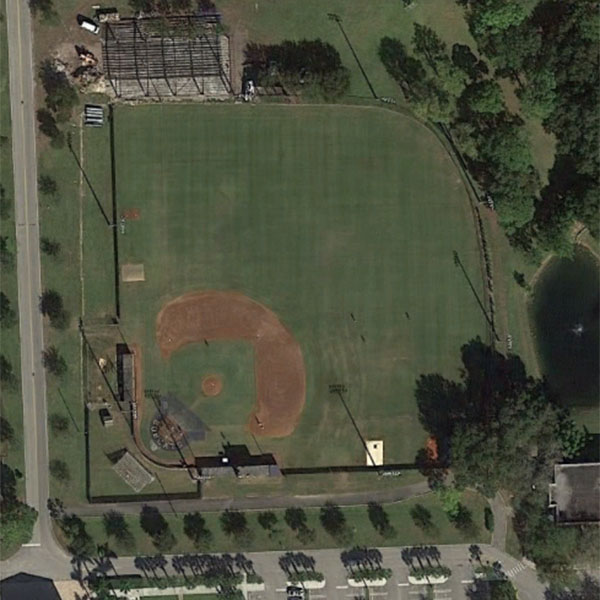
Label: BaseballField